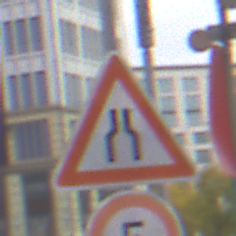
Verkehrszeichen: VerengteFahrbahn
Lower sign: Geschwindigkeit5
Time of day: MorningAfternoon
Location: Outdoor (Urban)
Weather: Overcast
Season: NotSpecified
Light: Natural